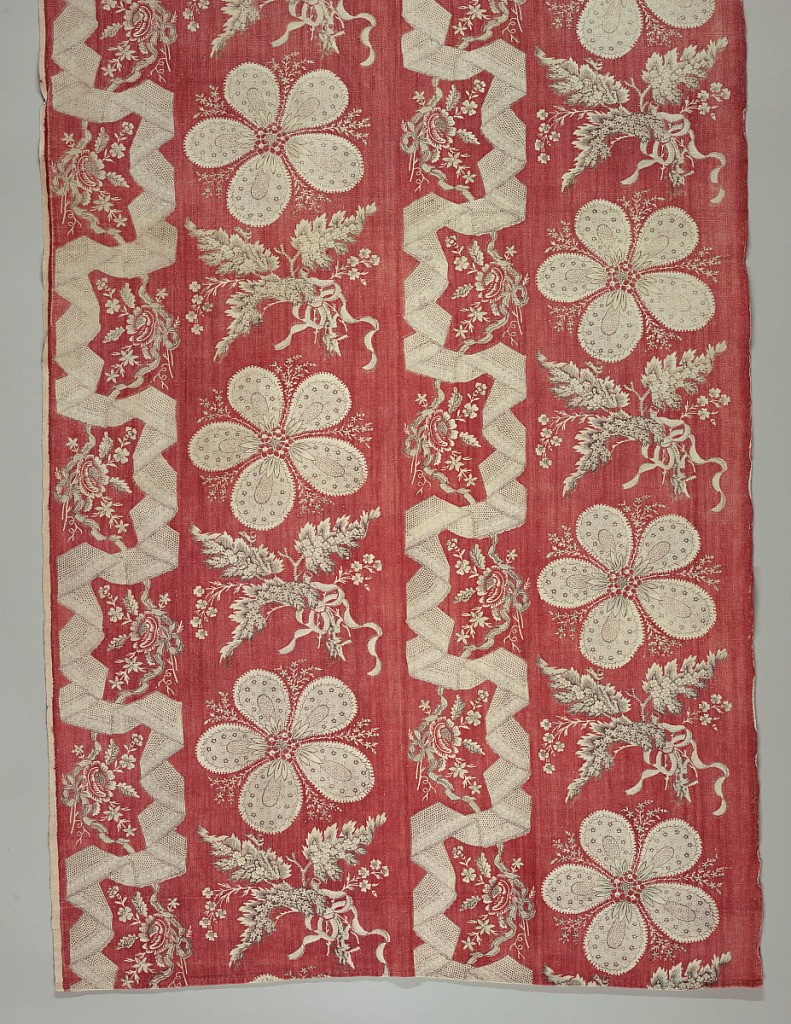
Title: Textile
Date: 1775–95
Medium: linen warp, cotton weft Technique: block printed on plain weave foundation
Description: Alternation of two stripes, on in straight repeat, the other in offset repeat. The straight repeat is a folded ribbon of lace, the offset repeat is a flower and a ribbon-tied branch.